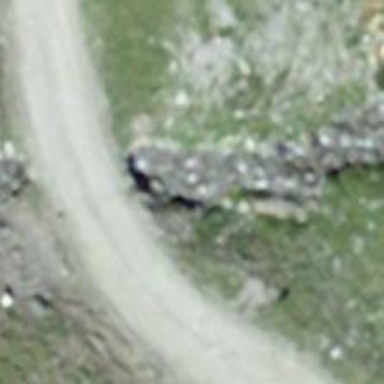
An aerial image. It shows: Culvert tunnel.